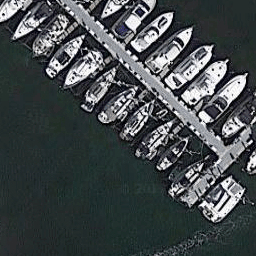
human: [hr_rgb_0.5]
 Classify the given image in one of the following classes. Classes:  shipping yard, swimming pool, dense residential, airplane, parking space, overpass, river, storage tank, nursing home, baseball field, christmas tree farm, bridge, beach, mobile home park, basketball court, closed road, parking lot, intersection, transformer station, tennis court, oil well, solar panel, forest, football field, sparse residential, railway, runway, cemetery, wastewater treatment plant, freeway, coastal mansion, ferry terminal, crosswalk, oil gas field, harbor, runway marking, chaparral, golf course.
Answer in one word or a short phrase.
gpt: harbor